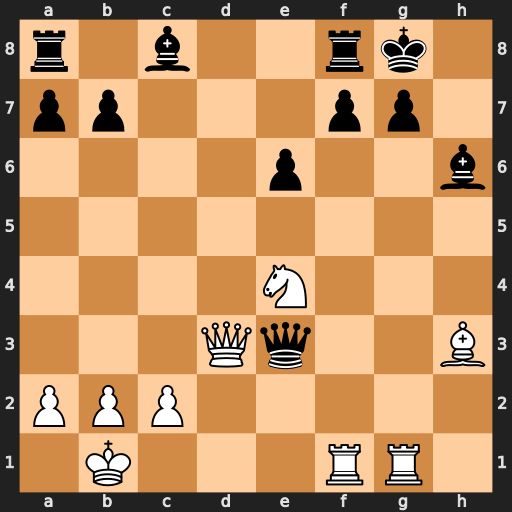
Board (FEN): r1b2rk1/pp3pp1/4p2b/8/4N3/3Qq2B/PPP5/1K3RR1
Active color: w
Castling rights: -
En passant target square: -
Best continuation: Nf6+ Kh8 Qh7#